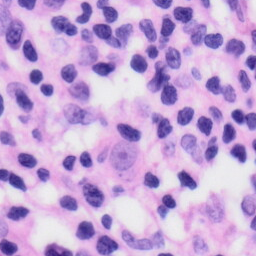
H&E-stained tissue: Skin